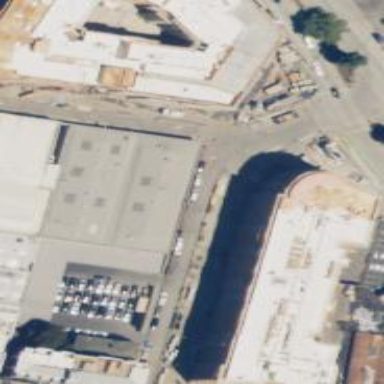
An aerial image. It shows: Warehouse.